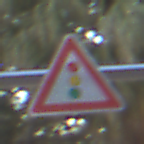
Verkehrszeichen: Lichtzeichenanlage
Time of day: MorningAfternoon
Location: Outdoor (Suburban)
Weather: PartlyCloudy
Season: NotSpecified
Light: Natural